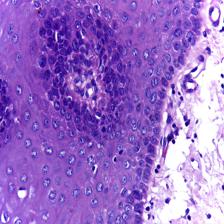
Diagnosis: Normal